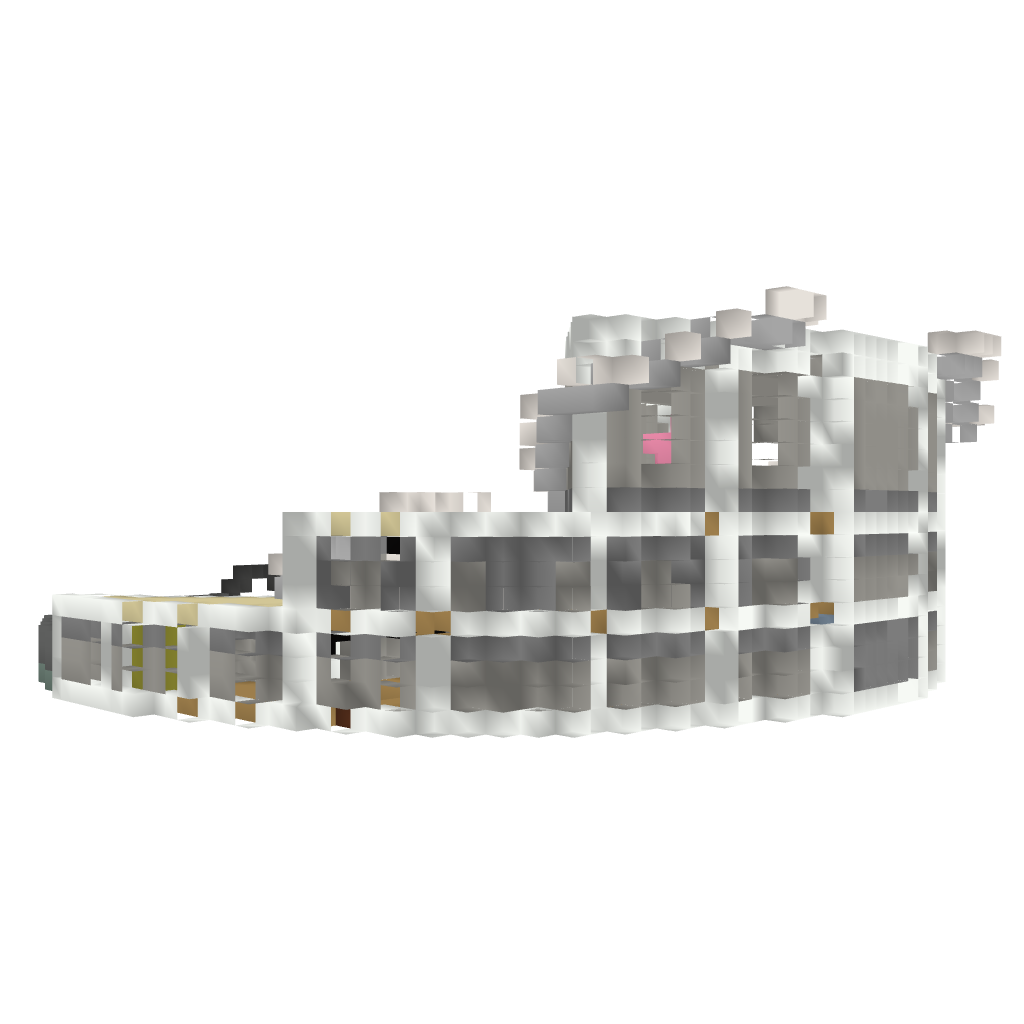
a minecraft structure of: Modern house by Zertoren3132